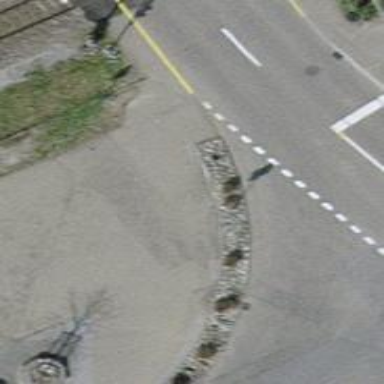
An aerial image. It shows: Asphalt footway.